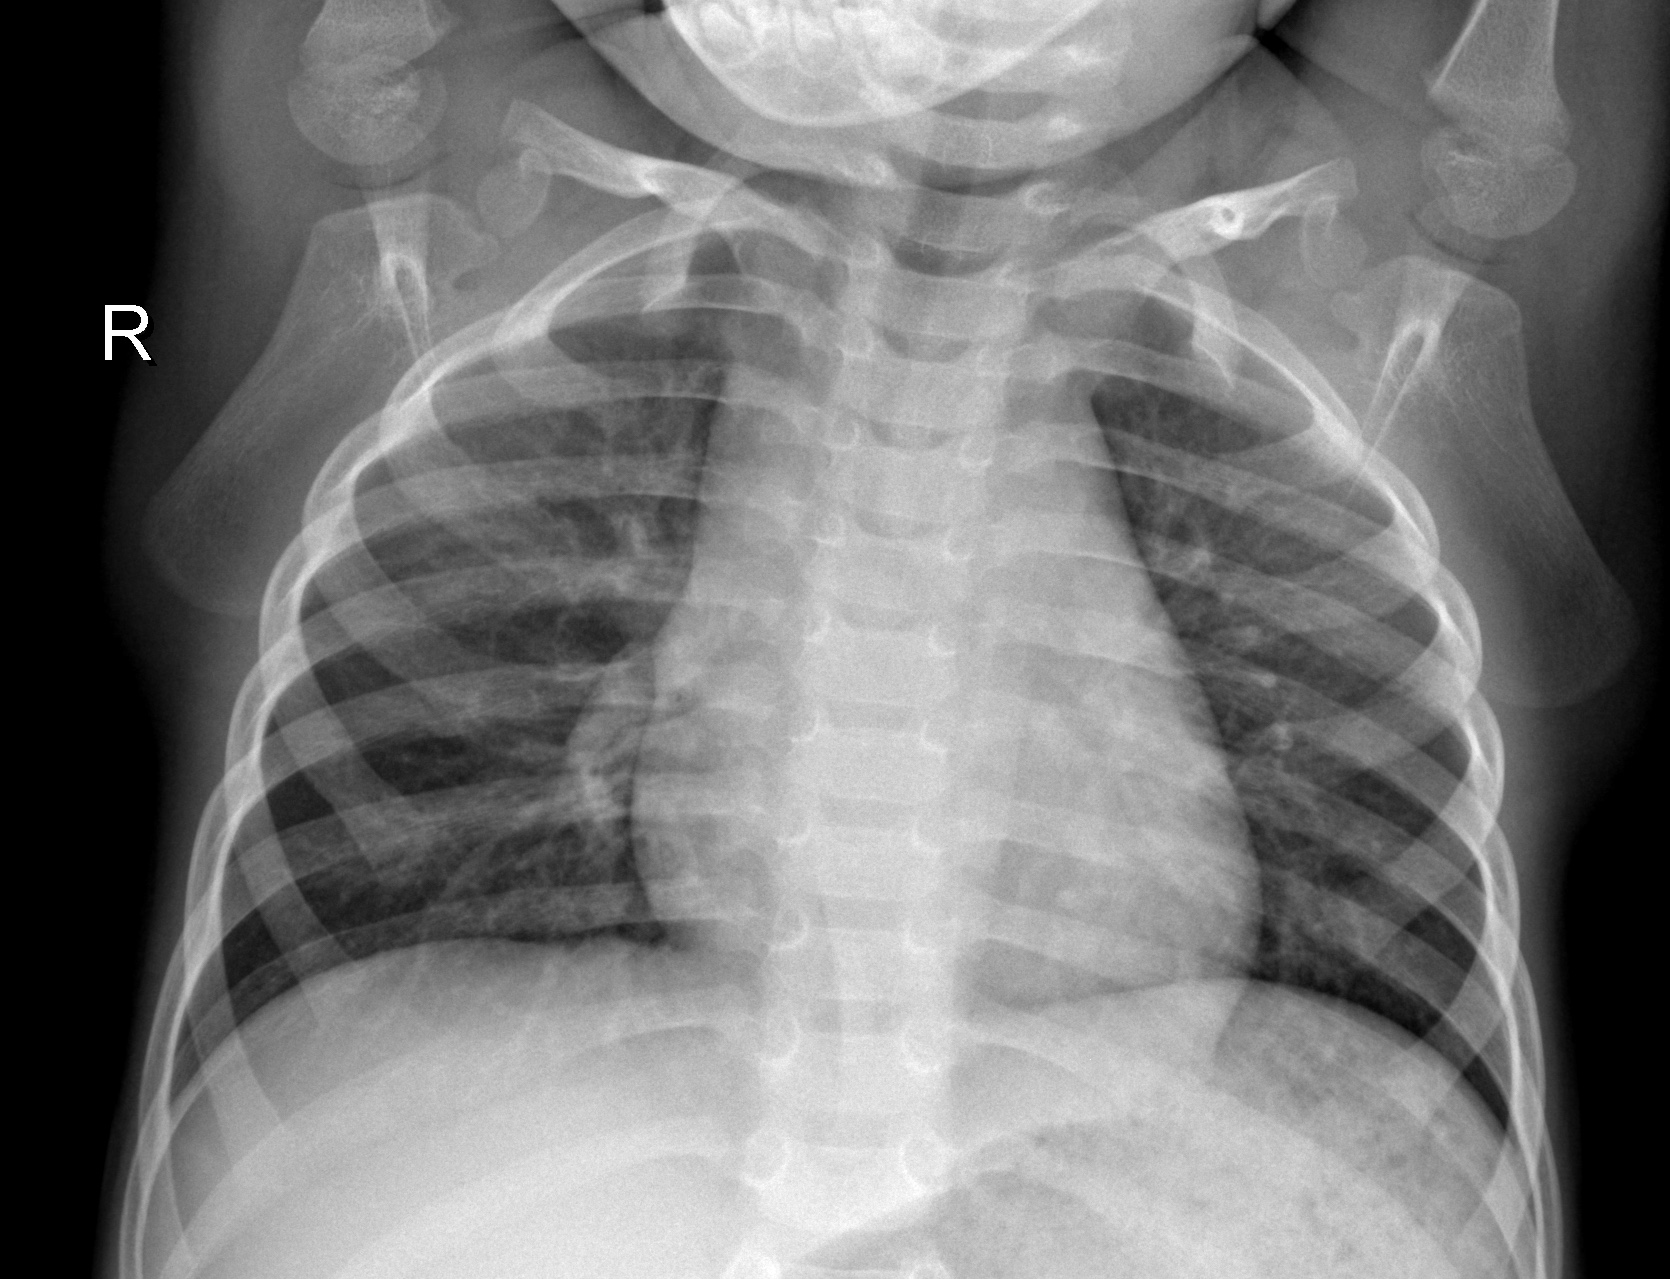
Diagnosis: NORMAL